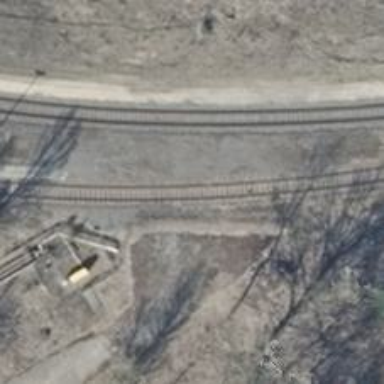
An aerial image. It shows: Railway yard used for servicing trains.